Aerial crown-view tile of a tropical tree (Barro Colorado Island, Panama), acquired 20240611:
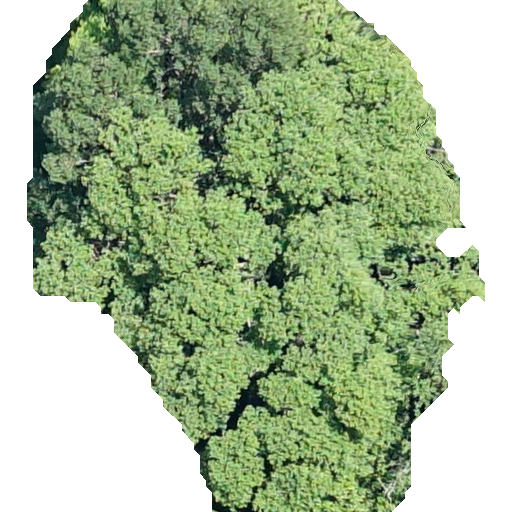
Species: Hieronyma alchorneoides
GBIF accepted scientific name: Hieronyma alchorneoides
Crown area: 317.433 m²